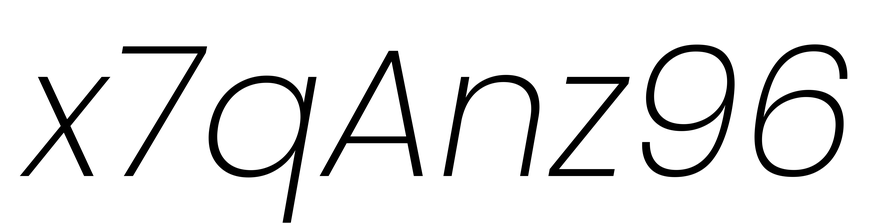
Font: Poppins-ExtraLightItalic